Here is the time-frequency (STFT) view of a rotor kit's vibration measurement. Determine the machine's mechanical condition. Answer with exactly one of: normal, misalignment, unbalance, looseness.
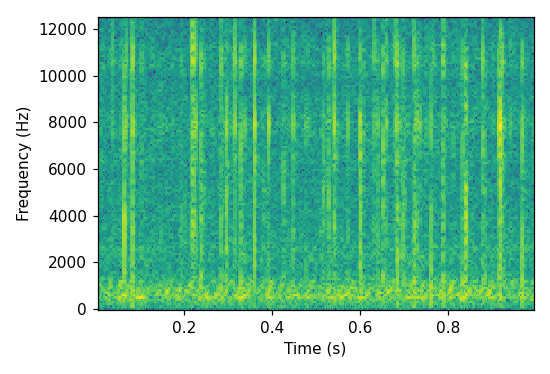
Answer: normal